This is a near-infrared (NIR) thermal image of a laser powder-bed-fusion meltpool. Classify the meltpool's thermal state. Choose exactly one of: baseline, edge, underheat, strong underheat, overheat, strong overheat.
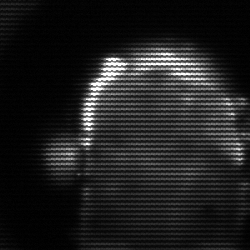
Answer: baseline